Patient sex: M
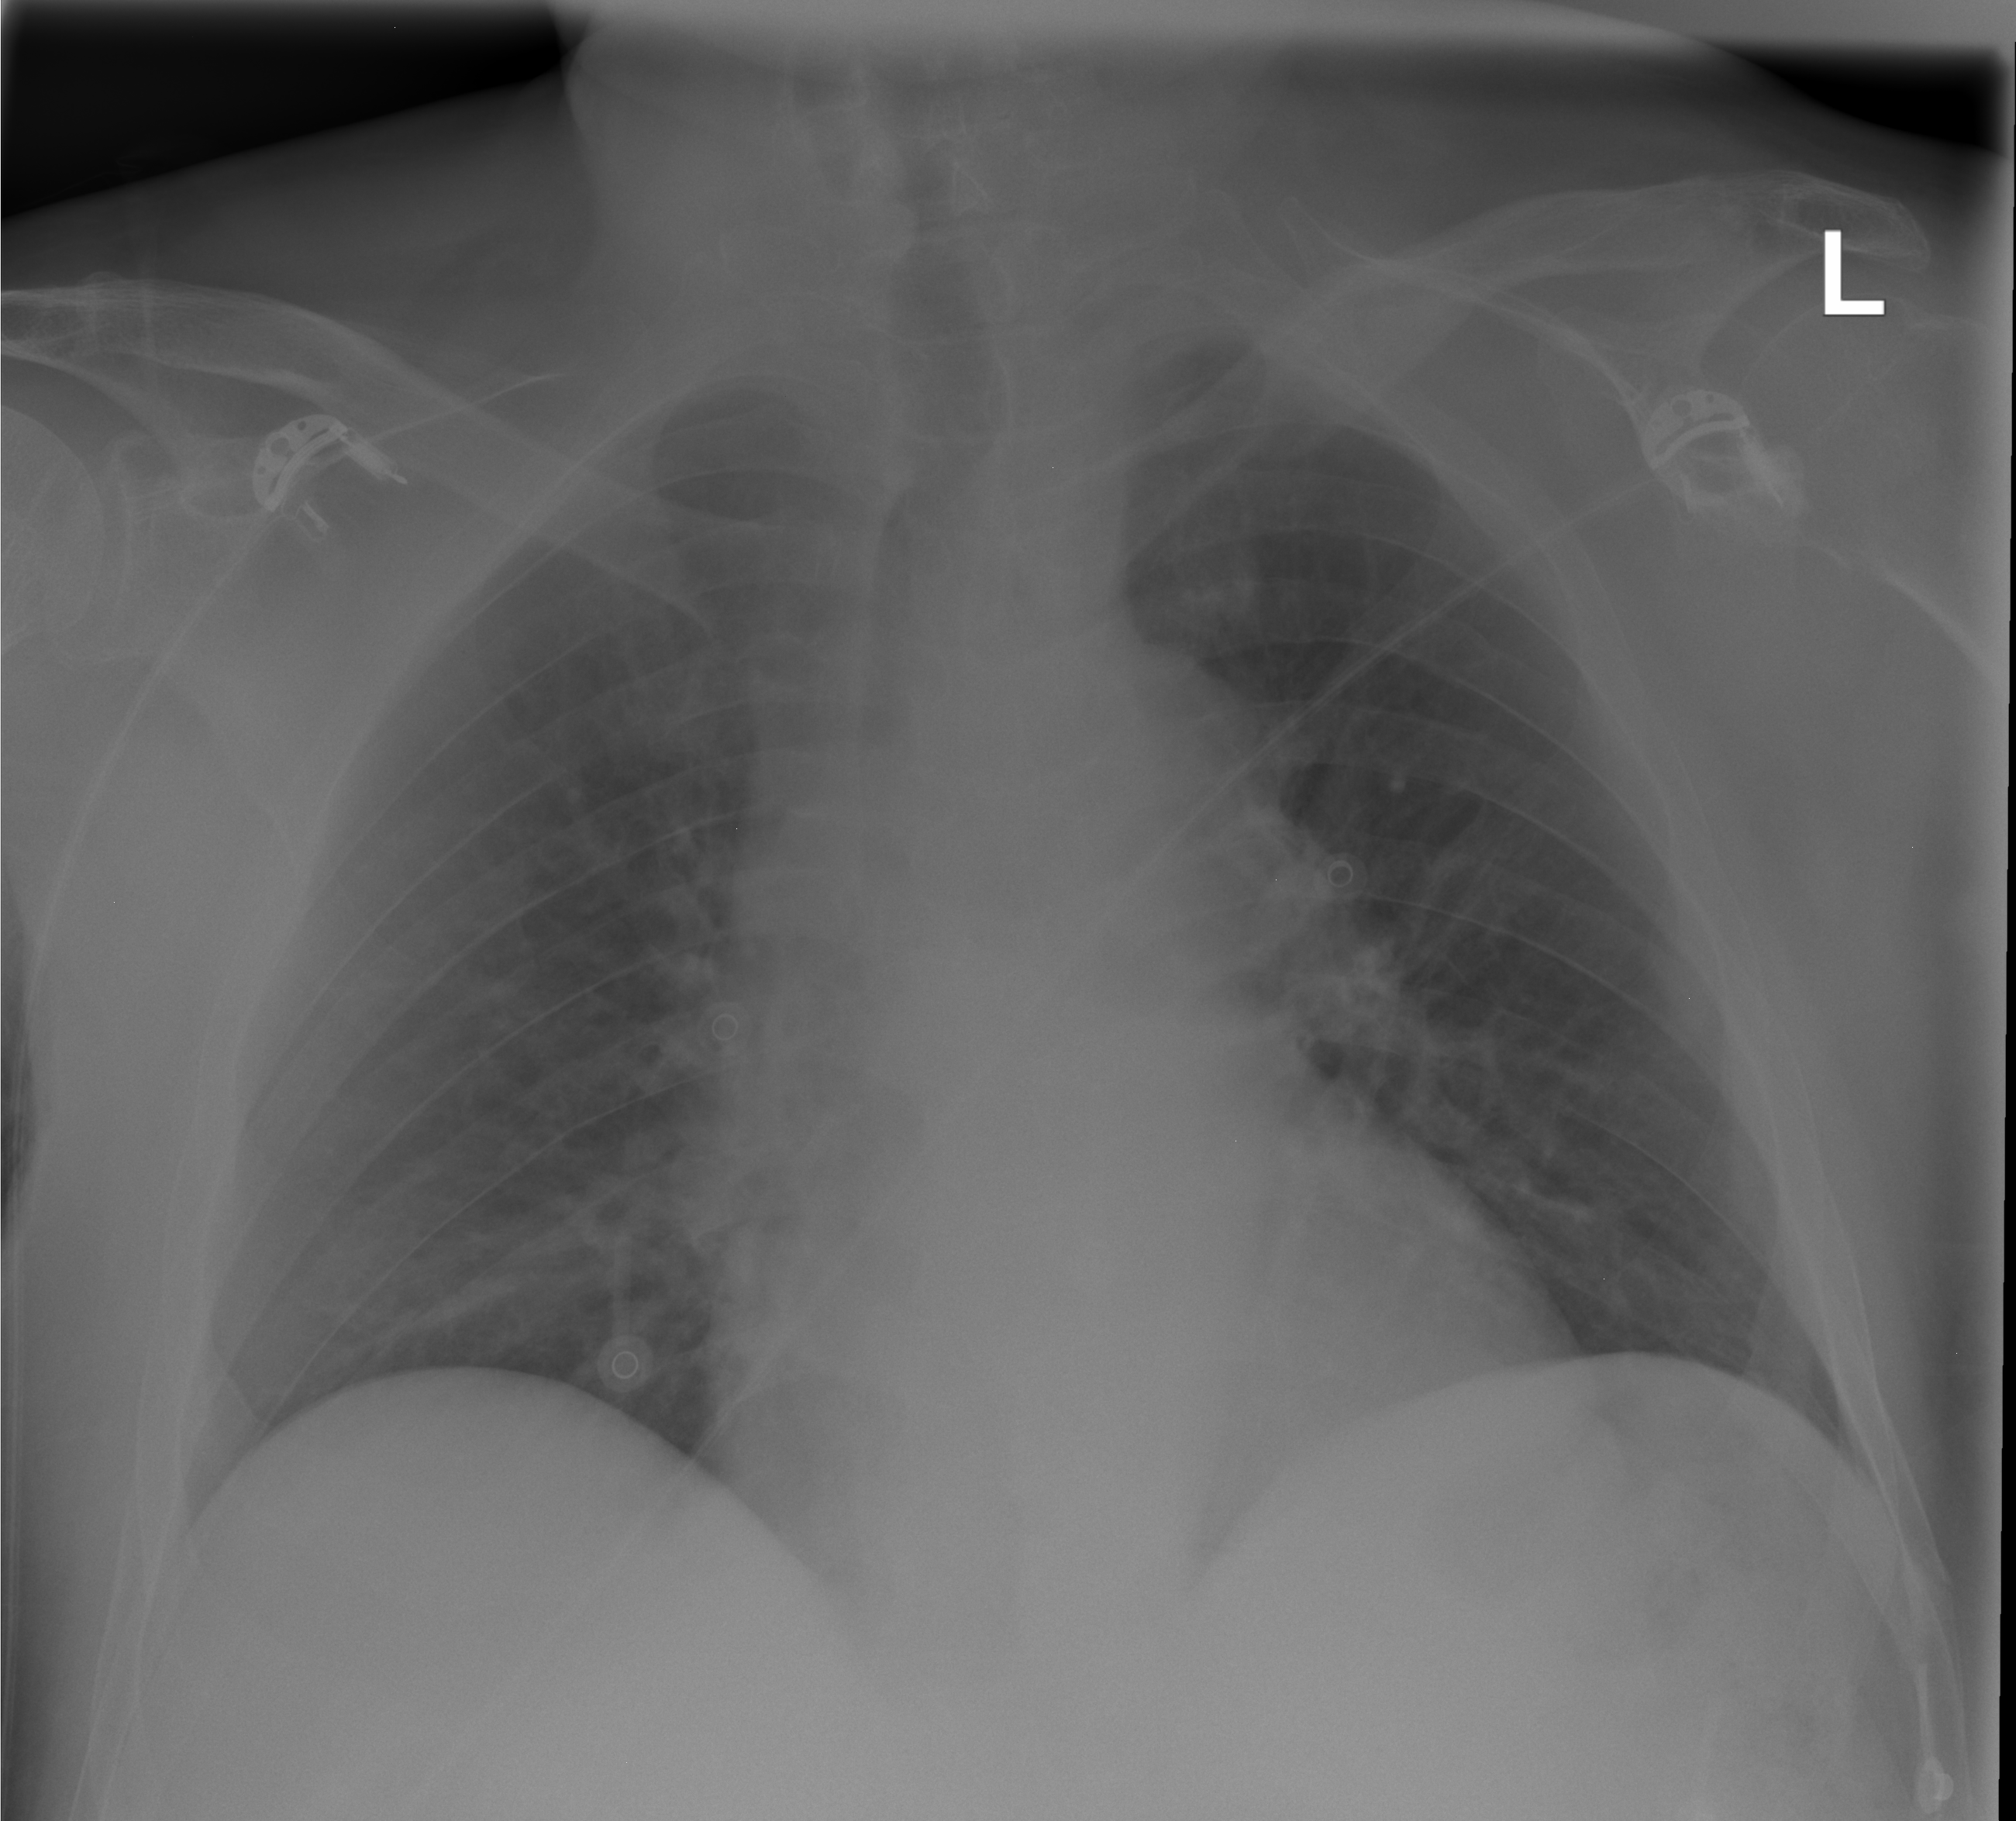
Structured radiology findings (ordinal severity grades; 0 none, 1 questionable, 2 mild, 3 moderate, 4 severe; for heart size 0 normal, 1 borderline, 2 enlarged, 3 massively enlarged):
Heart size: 0
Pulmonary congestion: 2
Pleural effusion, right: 0
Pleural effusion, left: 0
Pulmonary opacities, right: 0
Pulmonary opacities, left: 0
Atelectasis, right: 0
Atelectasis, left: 0